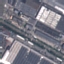
Land use / land cover: Industrial